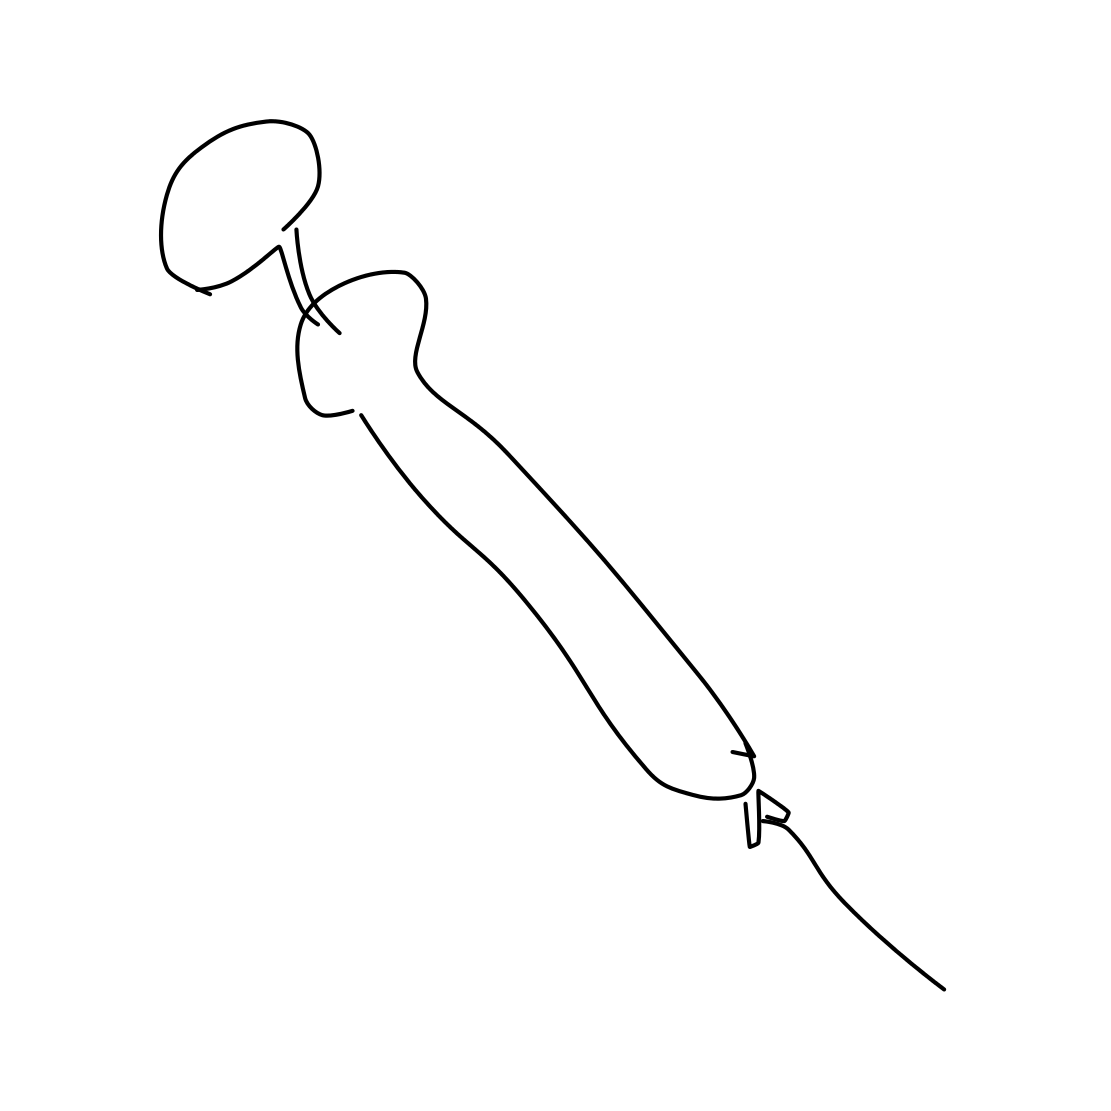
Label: syringe